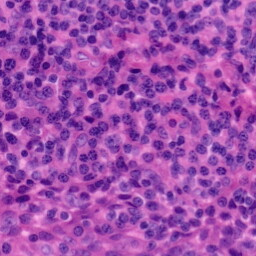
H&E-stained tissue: Tonsil